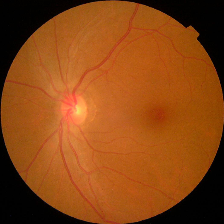
Diabetic retinopathy grade: No DR